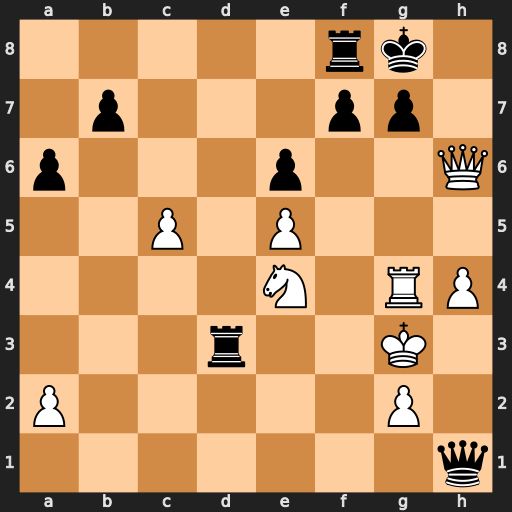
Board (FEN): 5rk1/1p3pp1/p3p2Q/2P1P3/4N1RP/3r2K1/P5P1/7q
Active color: w
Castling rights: -
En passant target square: -
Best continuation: Kf2 Rf3+ gxf3